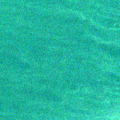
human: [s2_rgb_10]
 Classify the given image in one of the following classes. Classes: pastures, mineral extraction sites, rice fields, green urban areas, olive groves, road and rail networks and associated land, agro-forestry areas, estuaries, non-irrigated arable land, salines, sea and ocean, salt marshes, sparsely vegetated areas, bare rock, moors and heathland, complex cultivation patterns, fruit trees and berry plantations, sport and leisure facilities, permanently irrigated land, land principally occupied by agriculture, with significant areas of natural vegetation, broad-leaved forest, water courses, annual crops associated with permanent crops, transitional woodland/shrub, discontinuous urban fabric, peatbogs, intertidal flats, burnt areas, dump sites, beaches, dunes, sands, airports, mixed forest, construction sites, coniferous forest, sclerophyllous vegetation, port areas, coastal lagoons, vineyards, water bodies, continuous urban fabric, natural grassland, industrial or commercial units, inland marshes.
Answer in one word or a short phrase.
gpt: sea and ocean